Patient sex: F
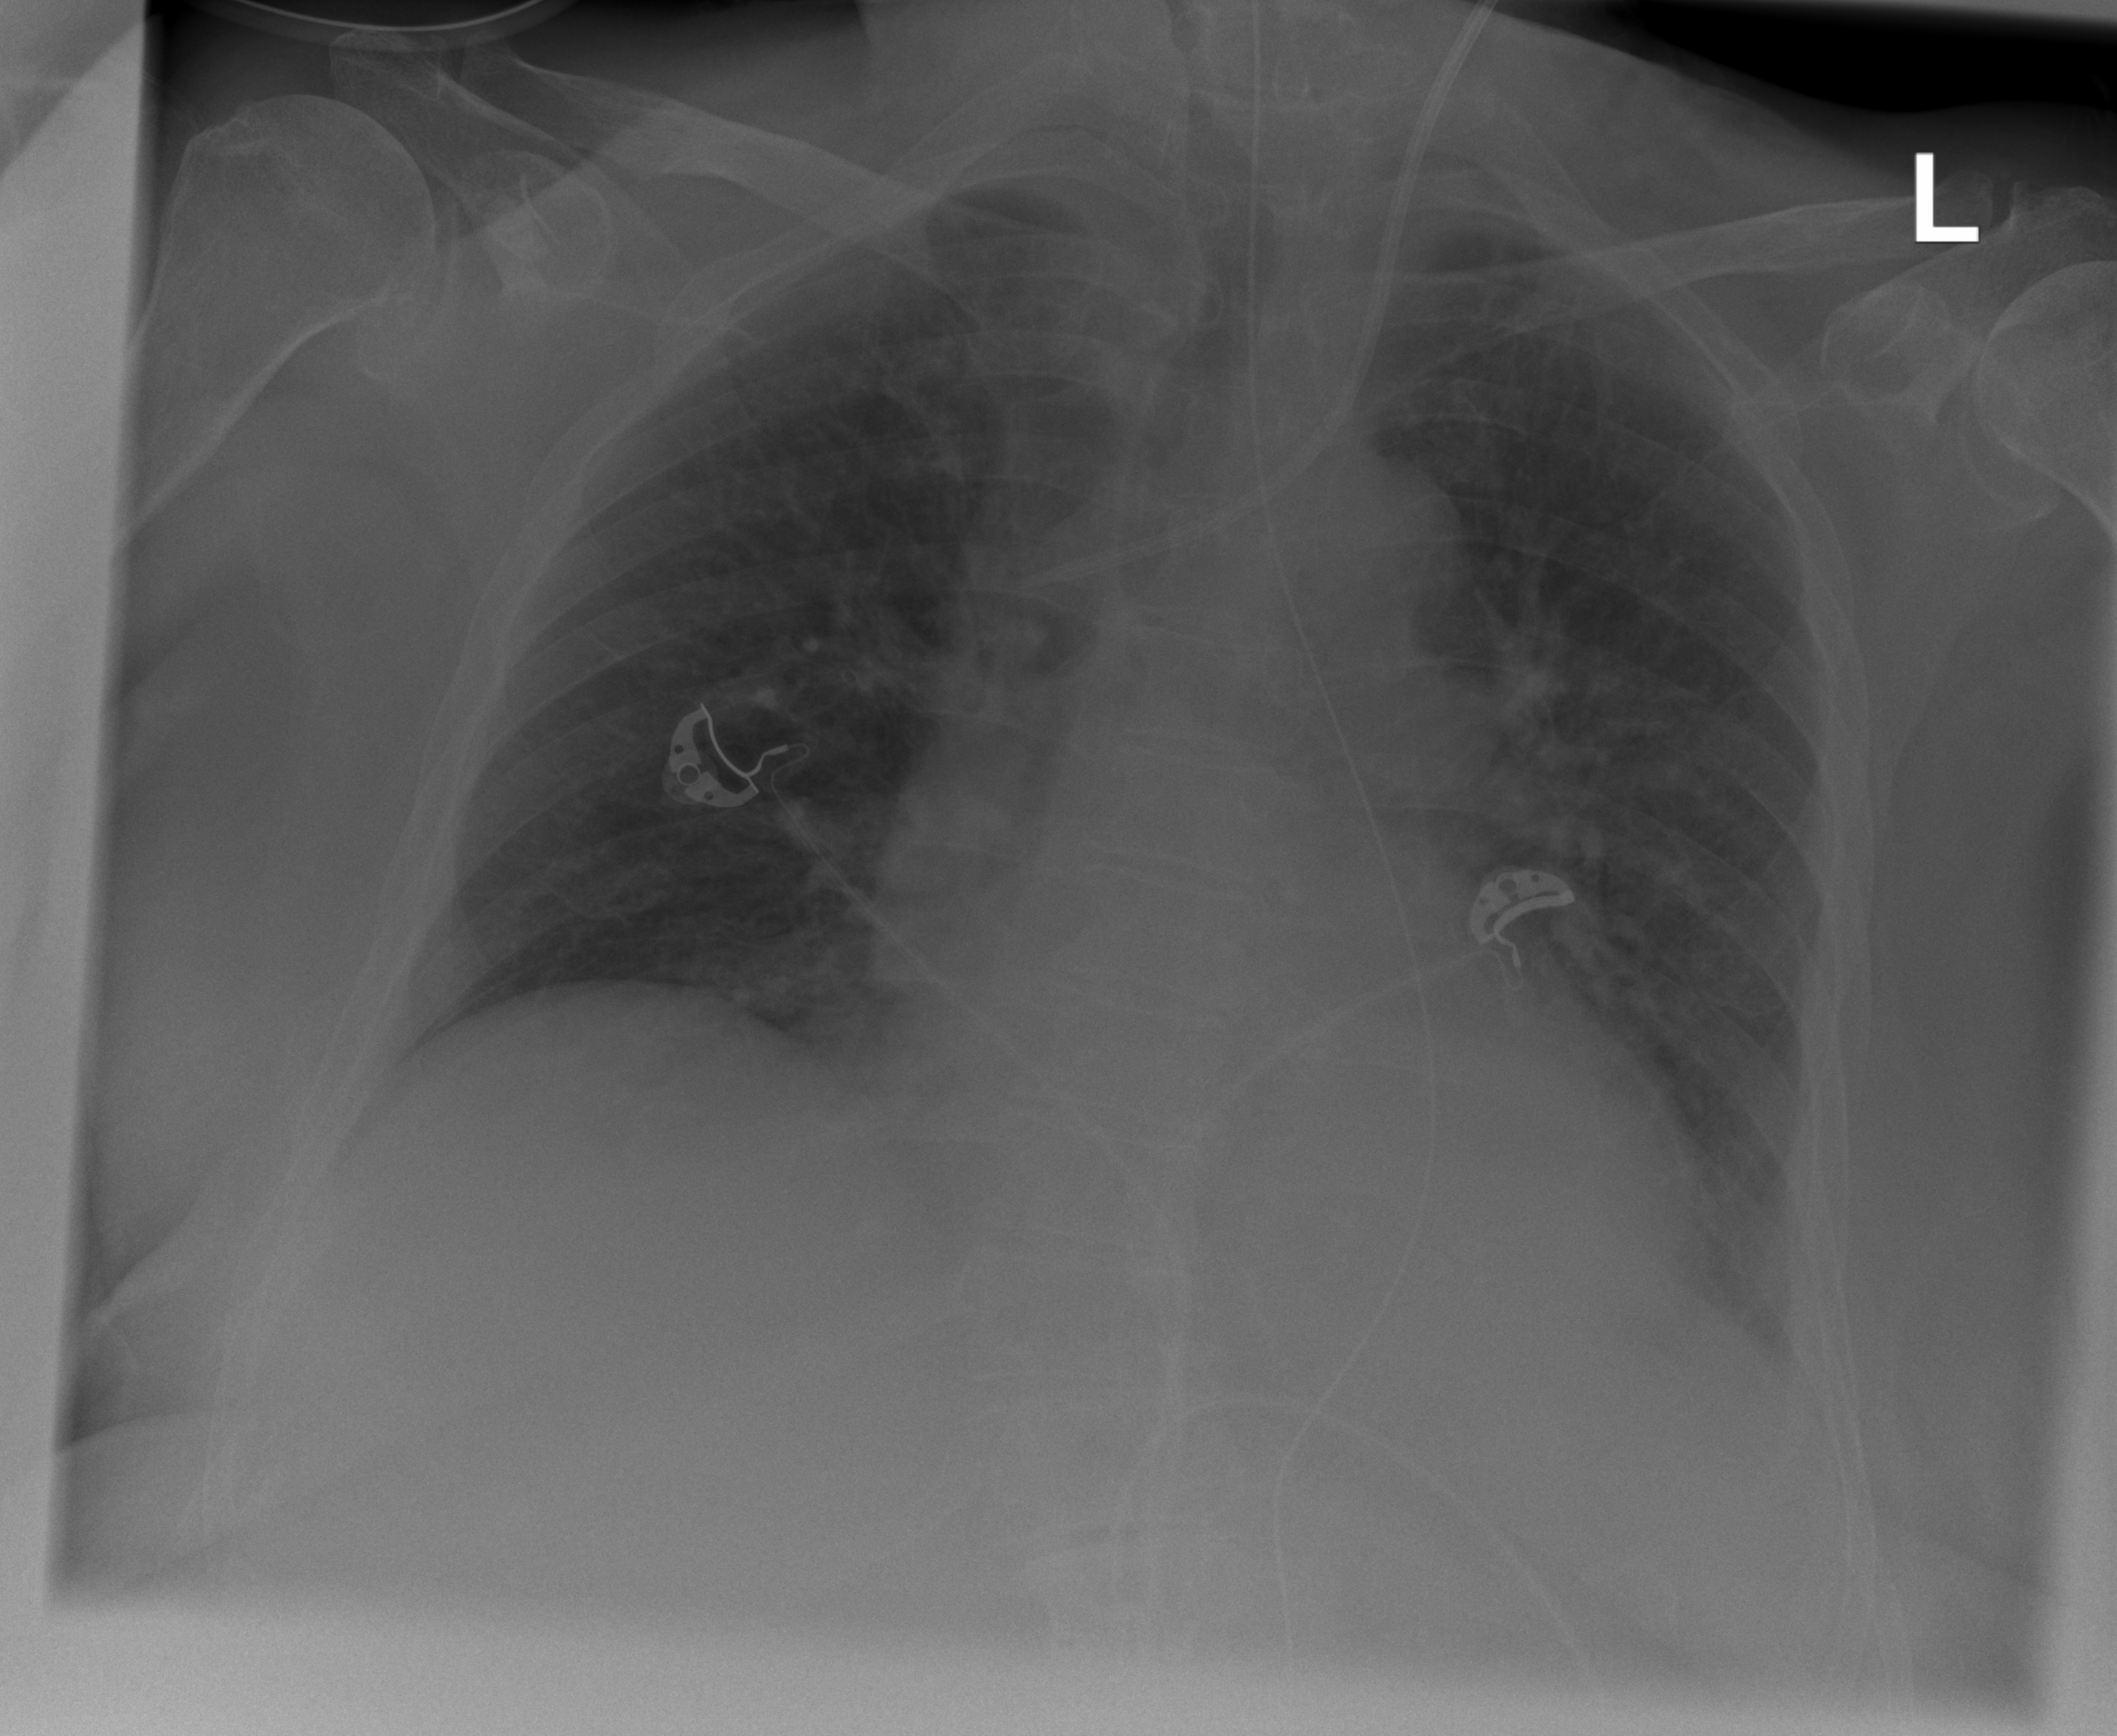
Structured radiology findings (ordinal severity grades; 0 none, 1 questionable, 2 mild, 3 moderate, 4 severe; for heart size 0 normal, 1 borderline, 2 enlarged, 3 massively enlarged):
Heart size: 1
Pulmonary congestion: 2
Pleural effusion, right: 1
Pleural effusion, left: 2
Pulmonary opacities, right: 1
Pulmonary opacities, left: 2
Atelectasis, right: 2
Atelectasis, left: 2